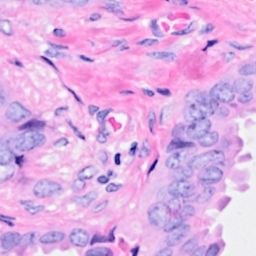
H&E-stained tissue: Breast